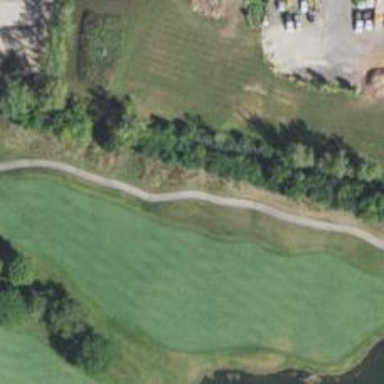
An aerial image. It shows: Path used for both walking and golf.